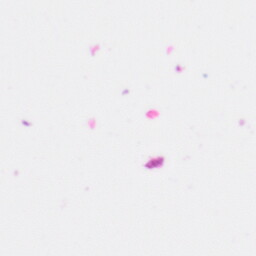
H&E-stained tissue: Colon